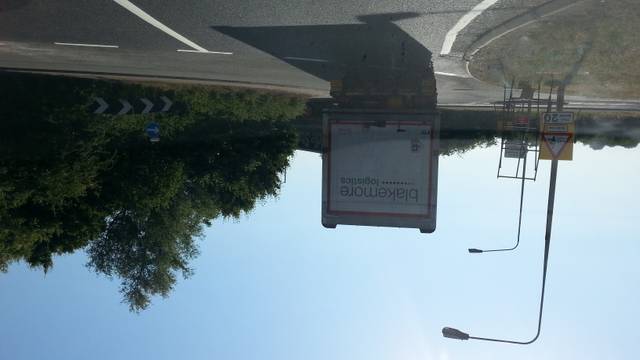
Region: United Kingdom
Coordinates: 52.58, -0.376